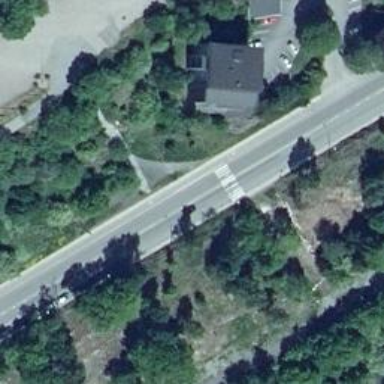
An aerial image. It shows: Asphalt crossing footway.